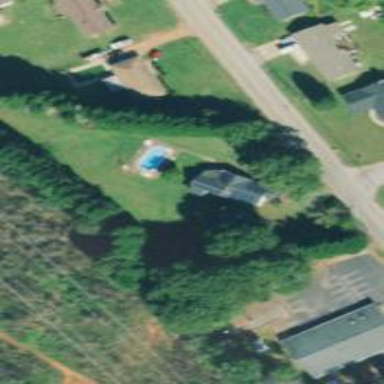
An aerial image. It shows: Outdoor swimming pool in leisure land area.